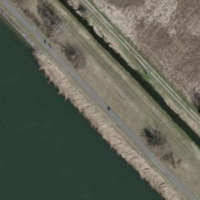
EUNIS habitat code: 24
Species observed at this site:
Tettigonia viridissima